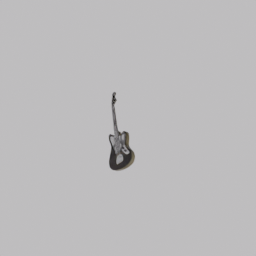
Label: electronics